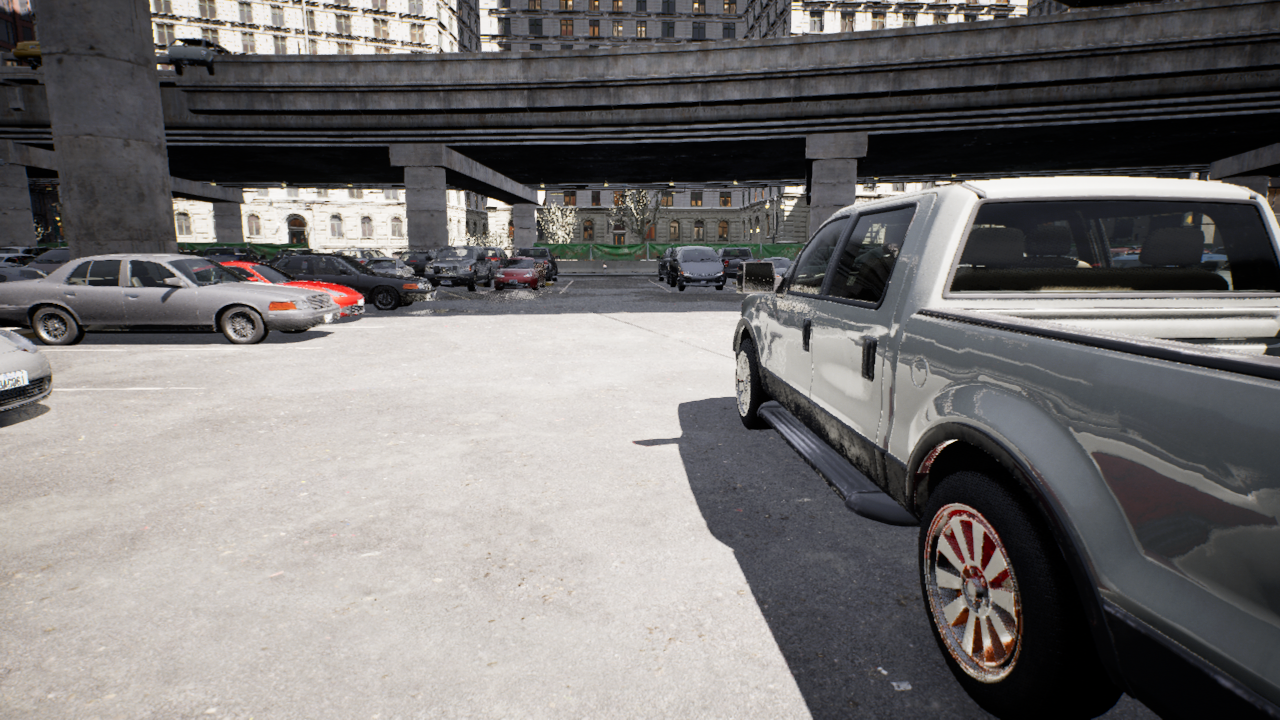
Venue: arterial
Lighting: clear day
Vehicle rig: pickup